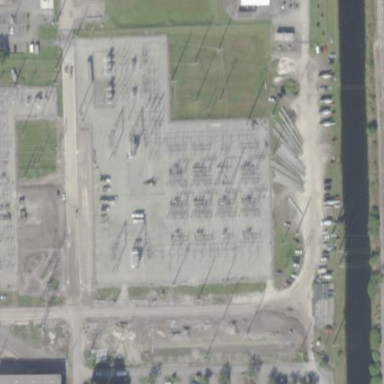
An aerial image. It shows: Outdoor power substation enclosed by fence. The substation operates at the transmission level.